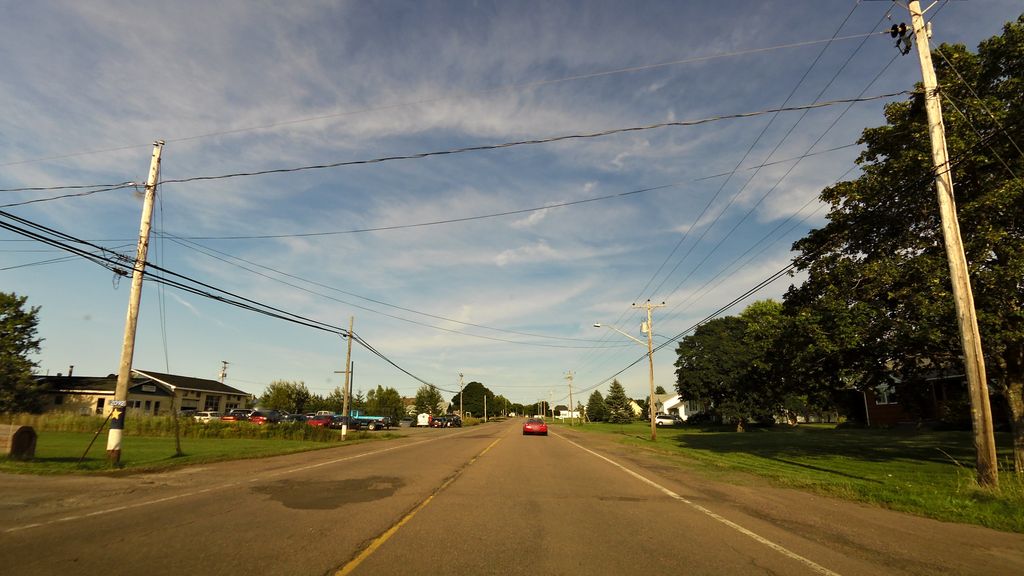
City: charlottetown